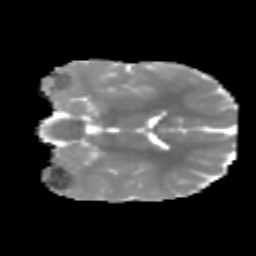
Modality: MD
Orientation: coronal
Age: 6
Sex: male
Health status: healthy